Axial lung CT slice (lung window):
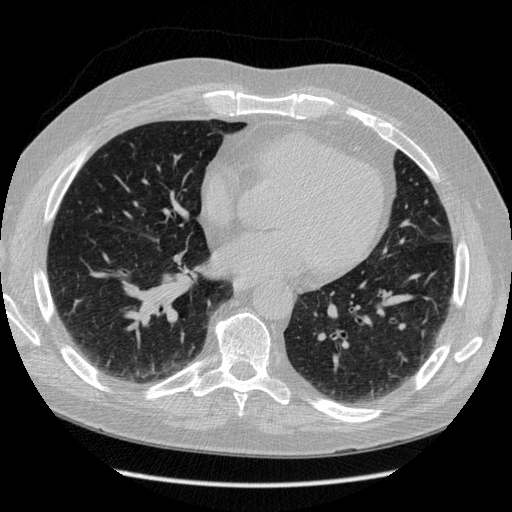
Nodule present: no